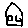
Label: house